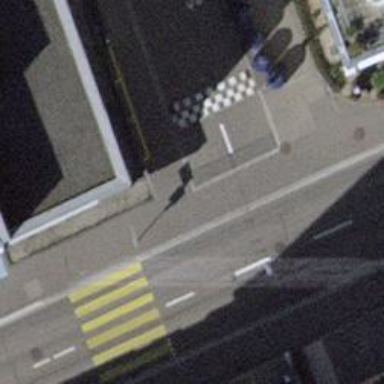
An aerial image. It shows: Table-style traffic calming feature.